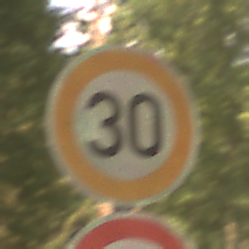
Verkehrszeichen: Geschwindigkeit30
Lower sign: VerbotUeberholenEinspurigeFahrzeuge
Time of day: Midday
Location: Outdoor (Nature)
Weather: PartlyCloudy
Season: NotSpecified
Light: Natural